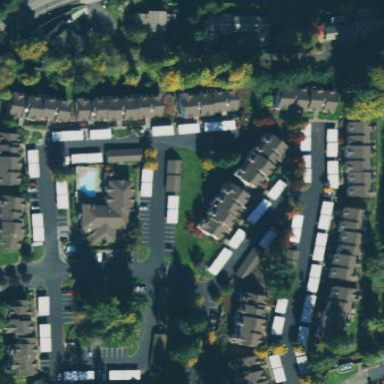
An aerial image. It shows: Residential area with apartments.